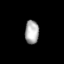
Tissue: lung
Cell type: Myeloid cells
Senescence score: 0.5447
Nuclear area (px): 322
Mean DAPI intensity: 171.043